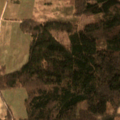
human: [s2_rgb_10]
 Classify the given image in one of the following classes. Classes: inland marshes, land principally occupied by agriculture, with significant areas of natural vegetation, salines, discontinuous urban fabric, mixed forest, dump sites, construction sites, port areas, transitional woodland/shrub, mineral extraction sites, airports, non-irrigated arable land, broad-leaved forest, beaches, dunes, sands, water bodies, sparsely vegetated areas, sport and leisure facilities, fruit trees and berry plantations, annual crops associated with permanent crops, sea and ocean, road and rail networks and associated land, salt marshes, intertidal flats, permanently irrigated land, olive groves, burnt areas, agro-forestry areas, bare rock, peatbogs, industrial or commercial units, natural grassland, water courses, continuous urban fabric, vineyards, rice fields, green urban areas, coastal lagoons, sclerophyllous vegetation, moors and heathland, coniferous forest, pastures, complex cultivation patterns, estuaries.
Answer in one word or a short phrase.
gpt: non-irrigated arable land, pastures, land principally occupied by agriculture, with significant areas of natural vegetation, coniferous forest, mixed forest, transitional woodland/shrub